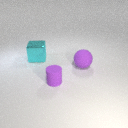
small purple rubber cylinder in front of large cyan metal cube